Frequency: 70000
Velocity: 0,217
Power: 41
Pulse duration: 0,0000001
Pass count: 1
Magnification: 10
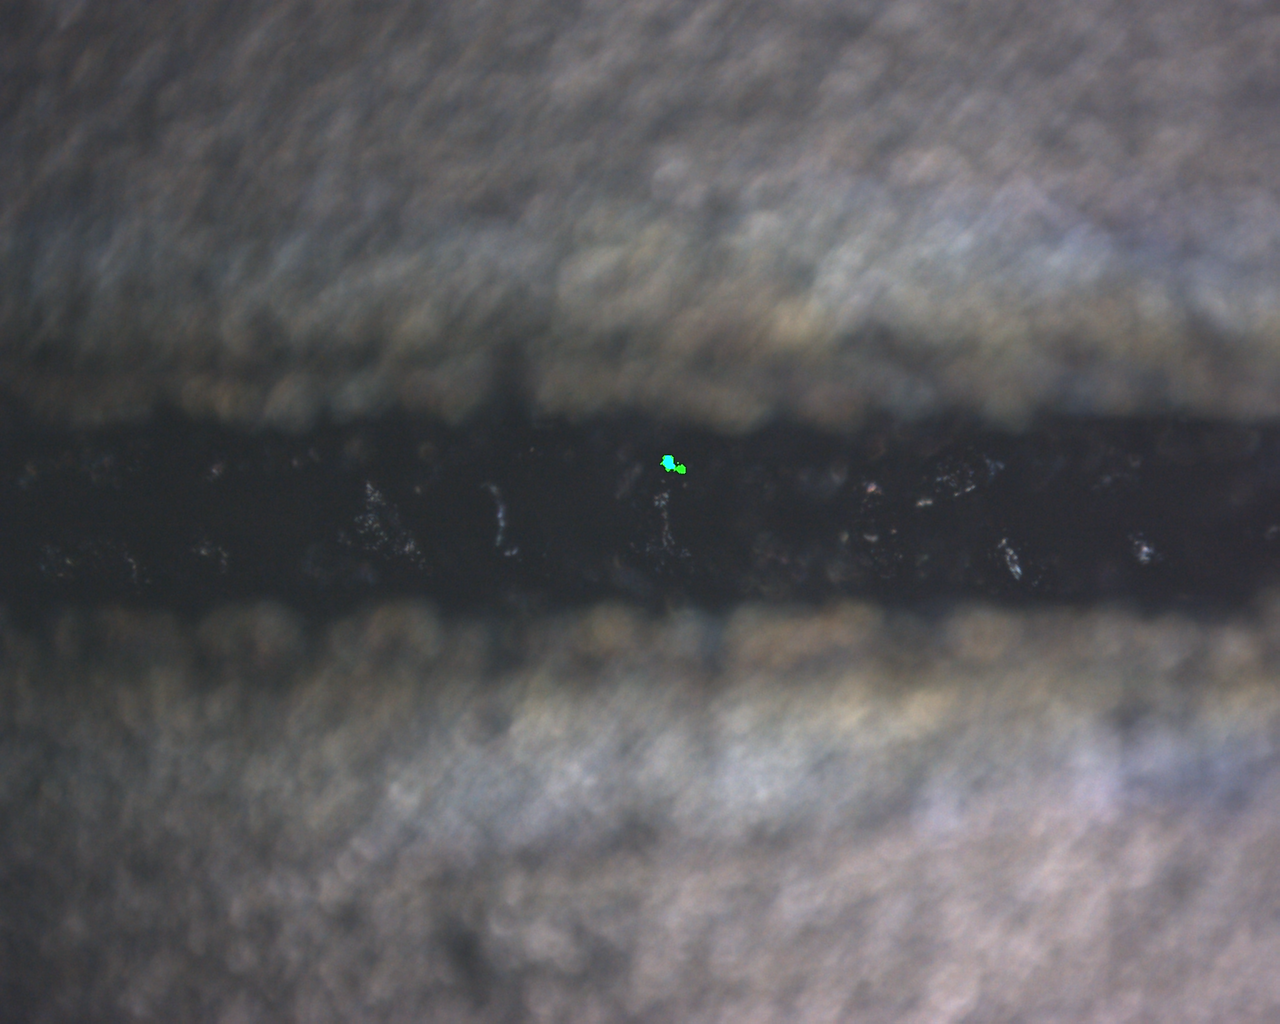
Measured width: 118.306
Other width: 92.739